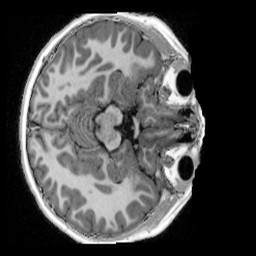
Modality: UNIT1_denoised
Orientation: axial
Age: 9
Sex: male
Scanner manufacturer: siemens
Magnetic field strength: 3 T
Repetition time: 4 s
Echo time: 0.00303 s